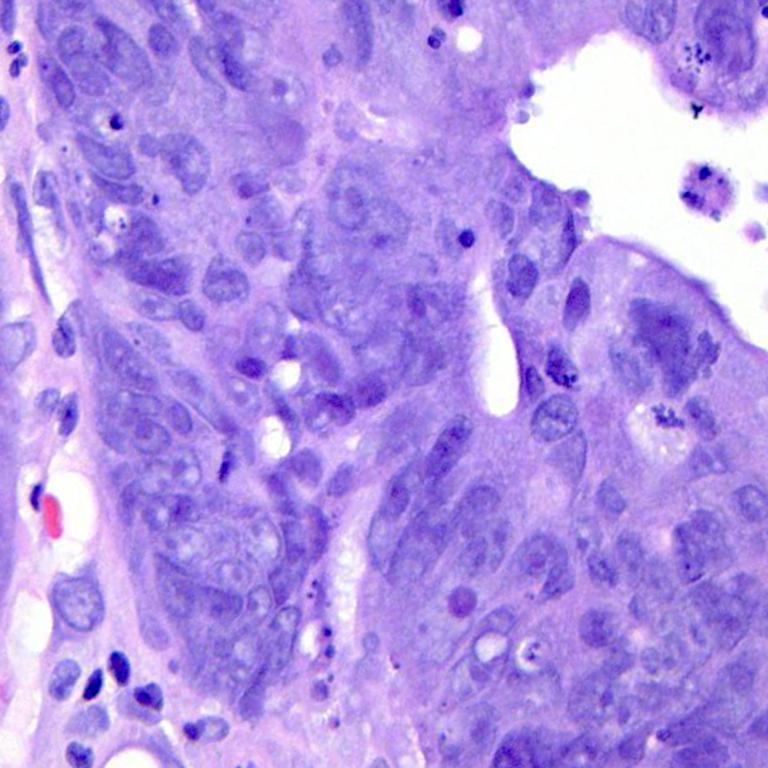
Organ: colon
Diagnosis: adenocarcinomas